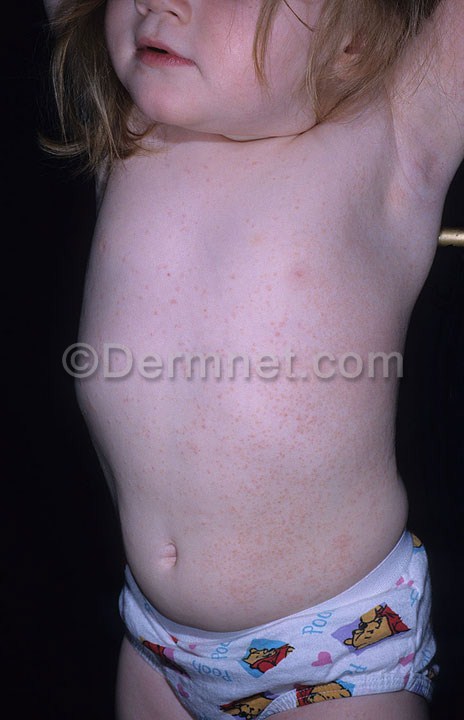
Disease: Exanthems and Drug Eruptions